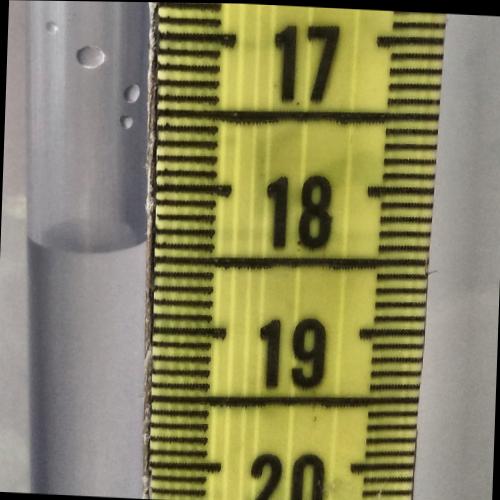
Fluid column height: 18.4 cm